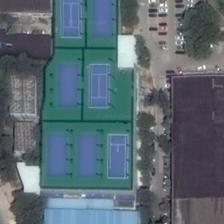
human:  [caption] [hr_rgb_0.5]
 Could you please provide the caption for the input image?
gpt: several tennis courts are surrounded by green trees and several buildings .

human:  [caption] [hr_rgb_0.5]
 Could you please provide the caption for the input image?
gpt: these tennis courts attract people's attention because their colors are bright blue and green .

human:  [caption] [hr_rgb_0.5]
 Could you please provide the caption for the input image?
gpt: tennis courts are surrounded by green trees and several buildings .

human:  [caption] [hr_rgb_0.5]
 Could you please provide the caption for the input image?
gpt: several buildings and green trees are around several tennis courts .

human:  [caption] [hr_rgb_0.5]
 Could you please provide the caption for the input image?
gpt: several tennis courts are surrounded by green trees and several buildings .